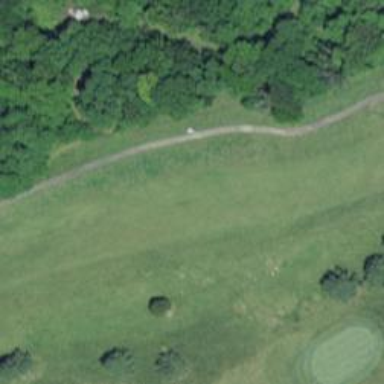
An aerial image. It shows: Golf hole.